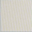
Piece: xx